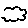
Label: cloud